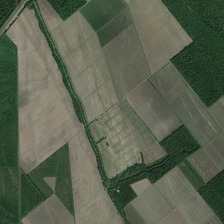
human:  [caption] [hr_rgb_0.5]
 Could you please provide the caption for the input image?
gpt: many pieces of farmlands and croplands are together .

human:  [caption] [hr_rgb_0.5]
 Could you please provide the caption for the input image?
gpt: many pieces of farmlands and croplands are together .

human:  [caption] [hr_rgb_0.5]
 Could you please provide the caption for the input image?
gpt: many pieces of farmlands and croplands are together .

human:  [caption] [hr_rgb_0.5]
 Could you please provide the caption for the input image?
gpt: many pieces of farmlands and croplands are together .

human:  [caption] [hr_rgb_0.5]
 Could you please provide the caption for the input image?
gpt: many pieces of farmlands and croplands are together .